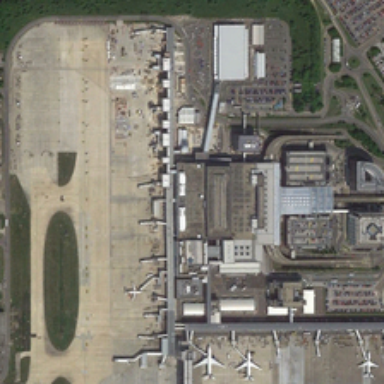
Some planes are near a large building in an airport .